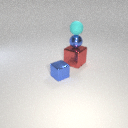
small cyan rubber sphere above large red metal cube